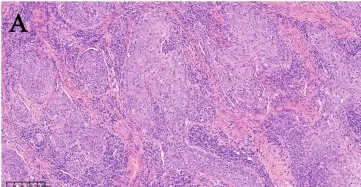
Characteristics of the cervical squamous cell carcinoma and vulvar squamous cell carcinoma for case 1. (A) The cervical tumor cells were arranged in a nest-like pattern, with obvious cell abnormalities.
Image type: pathology (h&e)